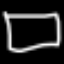
Label: square